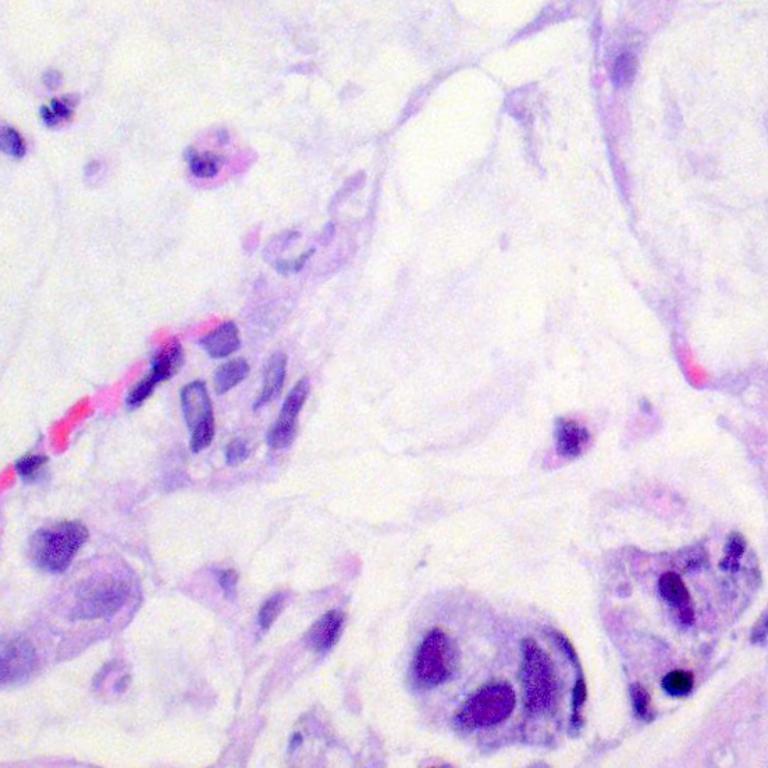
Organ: colon
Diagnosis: adenocarcinomas